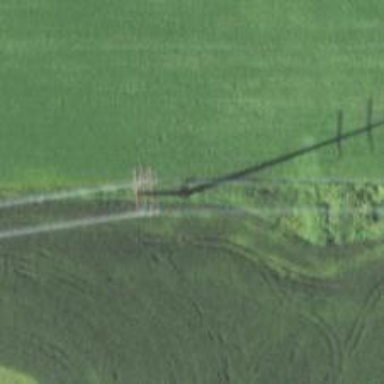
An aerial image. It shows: Power tower.